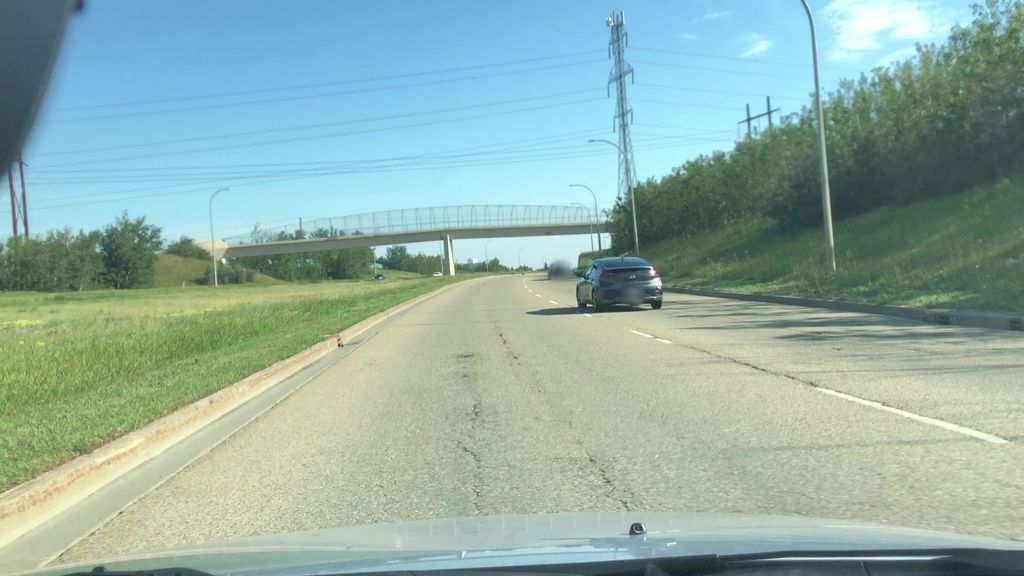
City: edmonton